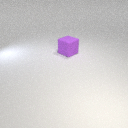
large purple rubber cube